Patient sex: M
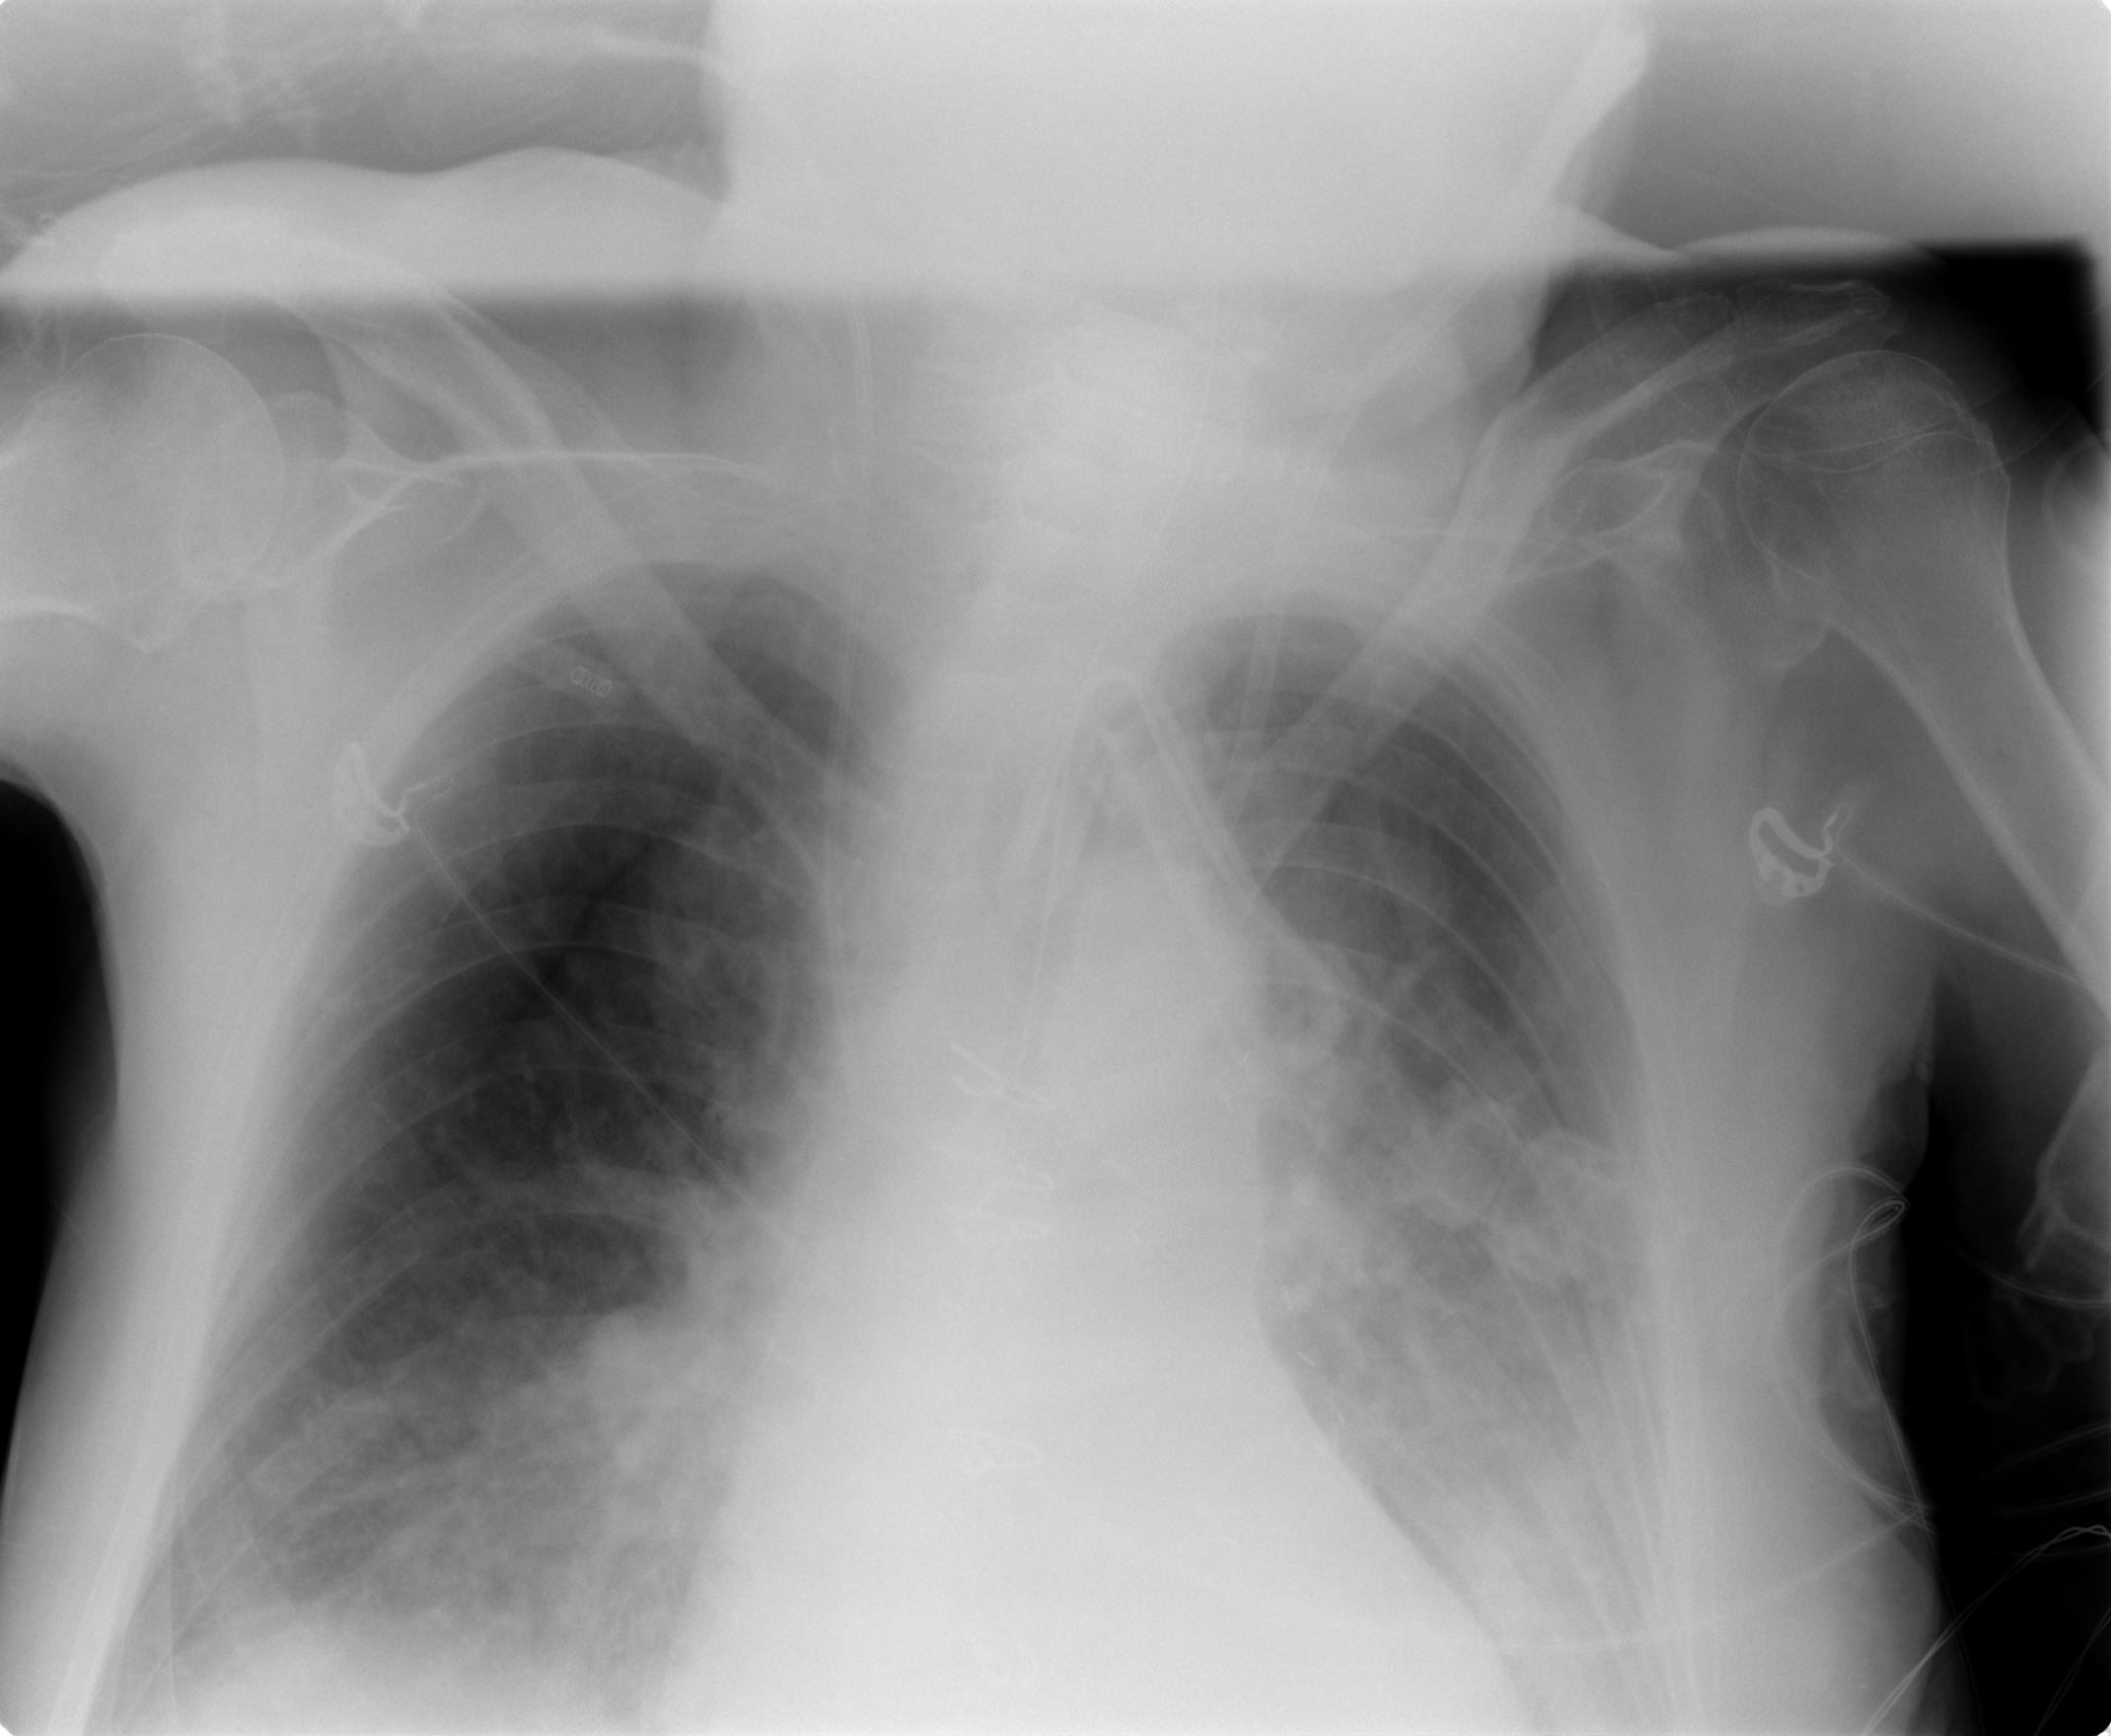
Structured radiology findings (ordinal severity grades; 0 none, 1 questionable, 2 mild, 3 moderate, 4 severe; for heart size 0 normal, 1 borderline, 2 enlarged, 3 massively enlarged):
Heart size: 2
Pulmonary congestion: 0
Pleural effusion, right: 2
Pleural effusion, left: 2
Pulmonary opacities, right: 2
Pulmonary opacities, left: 3
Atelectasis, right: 2
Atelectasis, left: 2